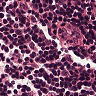
Metastatic tissue present: no